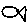
Label: fish